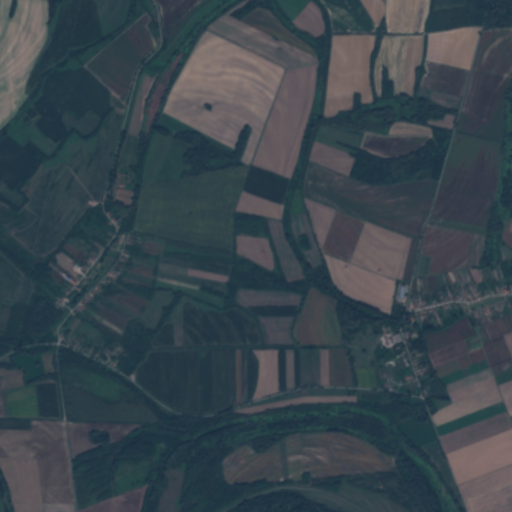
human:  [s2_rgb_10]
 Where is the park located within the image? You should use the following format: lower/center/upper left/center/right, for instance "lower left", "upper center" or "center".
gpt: The park is located in the center right of the image.
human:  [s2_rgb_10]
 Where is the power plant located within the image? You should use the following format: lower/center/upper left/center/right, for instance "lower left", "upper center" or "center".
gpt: There is no power plant in the image.